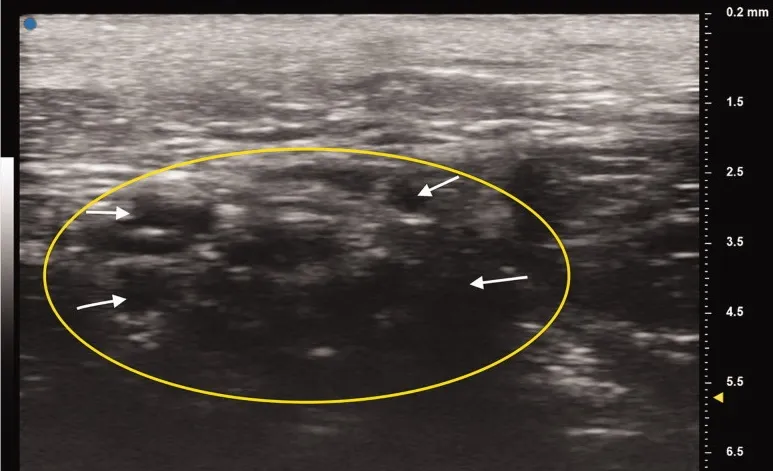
Patient's deteriorated right median nerve at the wrist crease. Oval indicates cross section of the median nerve. White arrows point to individual nerve fascicles.
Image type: radiology (ultrasound)